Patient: sex M, age 48
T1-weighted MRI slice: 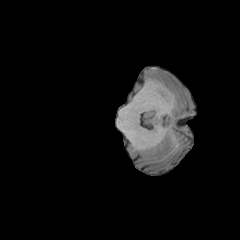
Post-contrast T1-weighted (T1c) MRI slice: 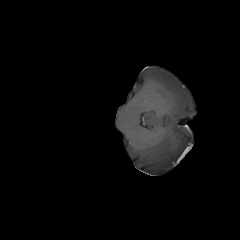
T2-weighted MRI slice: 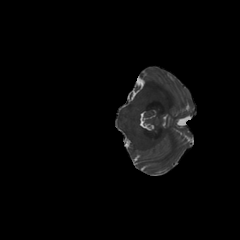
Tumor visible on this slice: no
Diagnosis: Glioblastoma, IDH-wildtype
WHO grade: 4